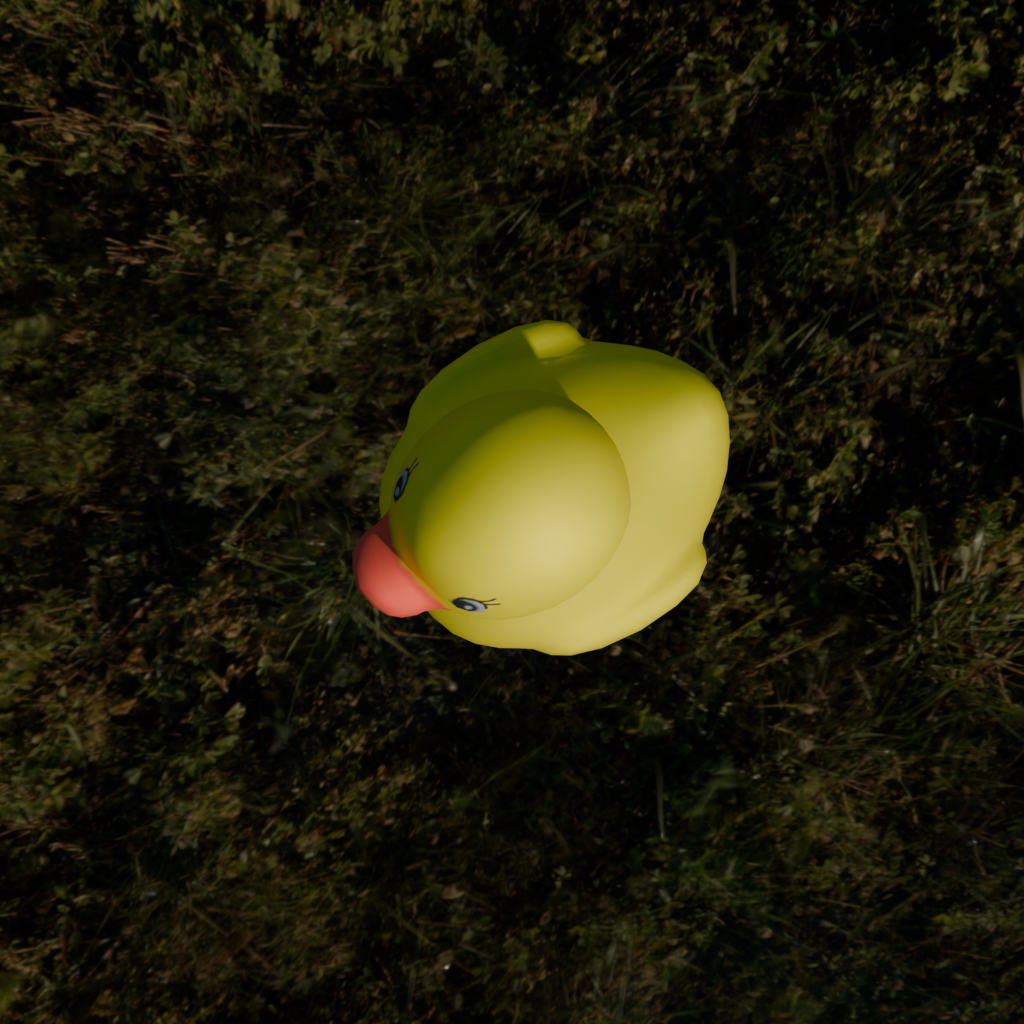
an image of a yellow rubber duck seen from <top> in a green field illuminated by the sun with a clear sky.